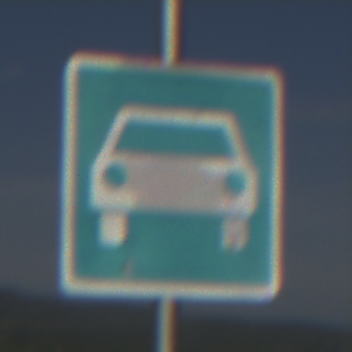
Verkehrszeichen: Kraftfahrstrasse
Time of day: MorningAfternoon
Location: Outdoor (RoadRail)
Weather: PartlyCloudy
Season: NotSpecified
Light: Natural